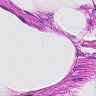
Metastatic tissue present: no